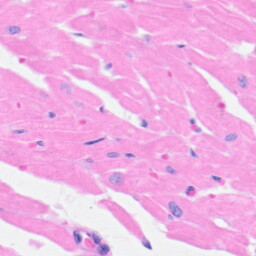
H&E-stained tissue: Heart